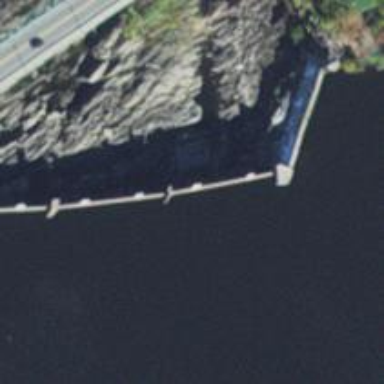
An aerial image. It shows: Dam across waterway.